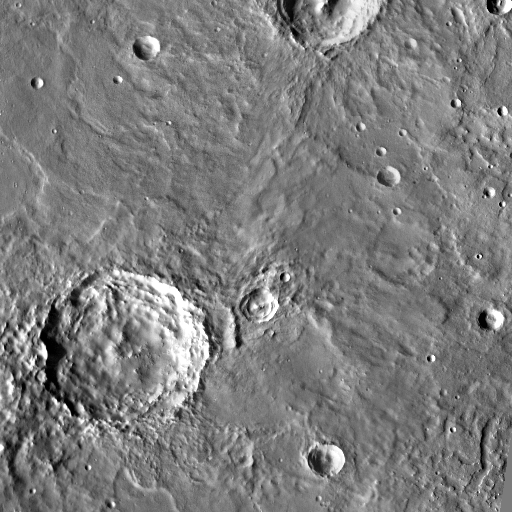
Crater classes present: Background, Other, Buried, Secondary